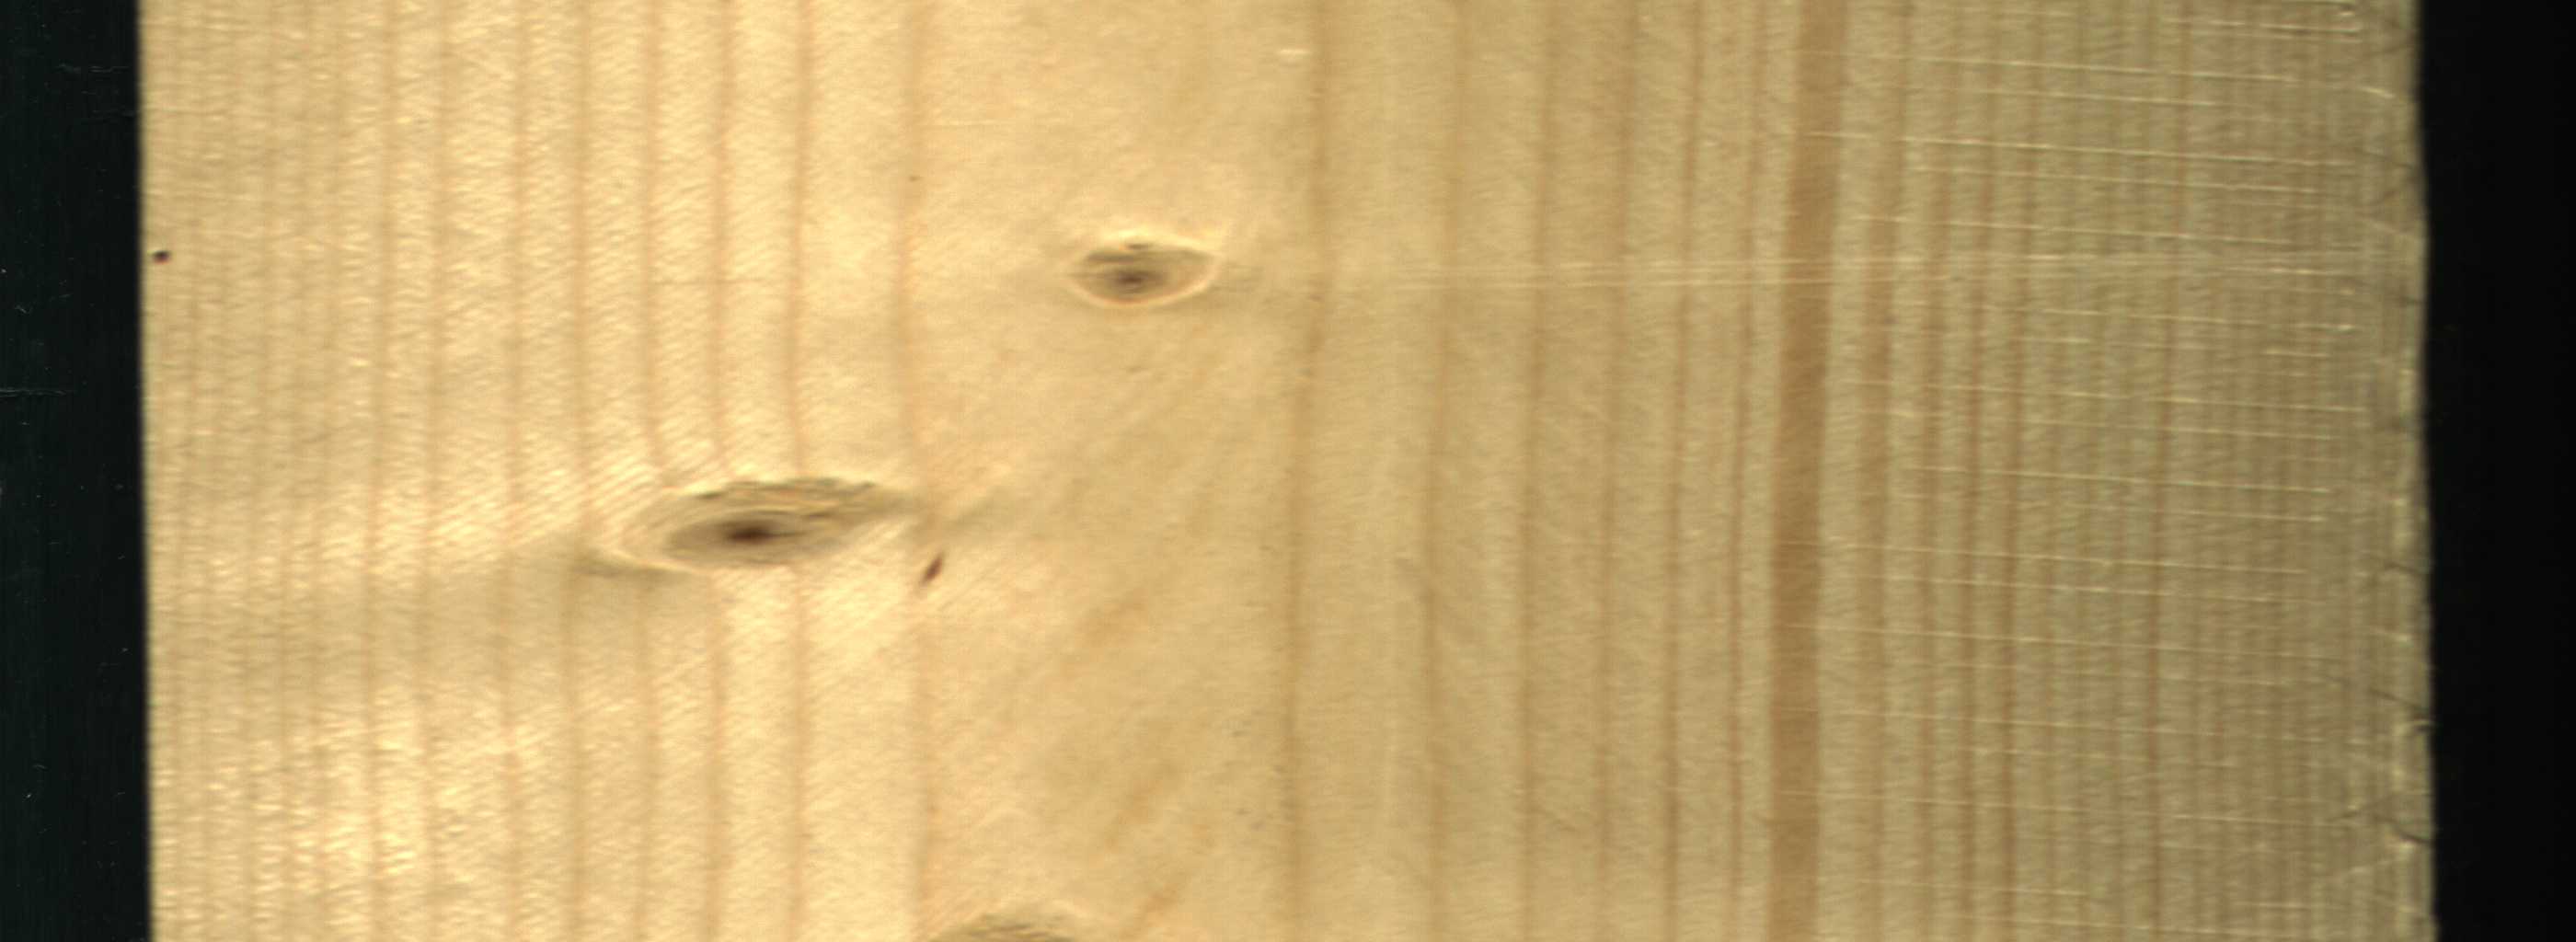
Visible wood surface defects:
Live_Knot
Live_Knot